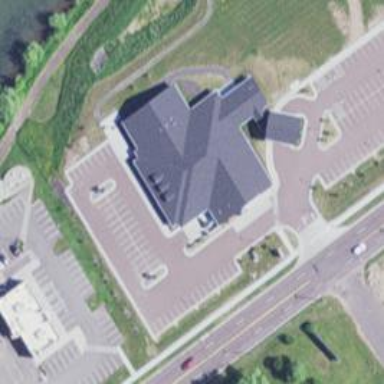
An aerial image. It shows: Clinic building offering healthcare services.